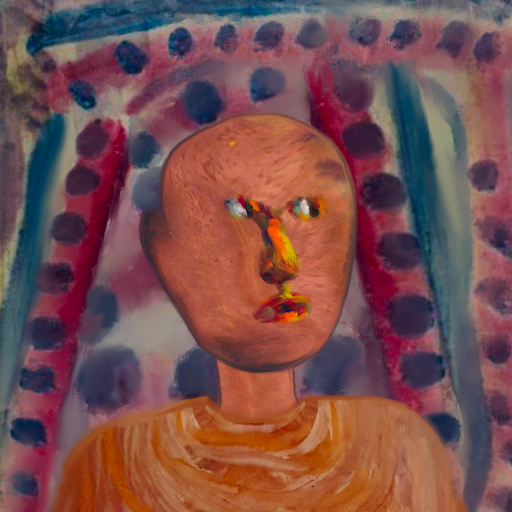
Background: HillGirl, Head And Neck Side: Mother_And_Son_Mother, Face Side: An_Impression, Bust: Pious_Lady, Hair Side: Blank, Head Accessory: Blank, Second Necklace: Blank, Necklace: Blank, Baby: Blank